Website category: restaurant
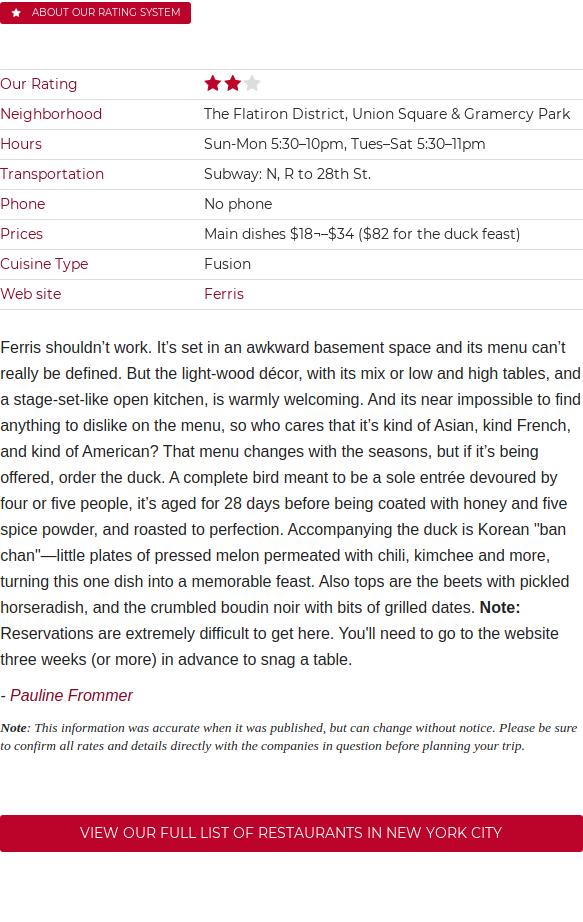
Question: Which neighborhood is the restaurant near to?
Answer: The Flatiron District, Union Square & Gramercy Park

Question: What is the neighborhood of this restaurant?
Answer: The Flatiron District, Union Square & Gramercy Park

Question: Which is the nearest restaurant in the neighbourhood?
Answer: The Flatiron District, Union Square & Gramercy Park

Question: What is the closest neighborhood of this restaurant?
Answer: The Flatiron District, Union Square & Gramercy Park

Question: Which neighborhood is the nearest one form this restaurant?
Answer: The Flatiron District, Union Square & Gramercy Park

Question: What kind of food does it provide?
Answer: Fusion

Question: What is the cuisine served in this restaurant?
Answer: Fusion

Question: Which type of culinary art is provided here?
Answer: Fusion

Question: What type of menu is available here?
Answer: Fusion

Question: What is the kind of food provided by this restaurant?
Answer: Fusion

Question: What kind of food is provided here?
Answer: Fusion

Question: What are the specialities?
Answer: Fusion

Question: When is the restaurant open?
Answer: Sun-Mon 5:3010pm, TuesSat 5:3011pm

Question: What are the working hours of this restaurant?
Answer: Sun-Mon 5:3010pm, TuesSat 5:3011pm

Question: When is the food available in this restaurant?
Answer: Sun-Mon 5:3010pm, TuesSat 5:3011pm

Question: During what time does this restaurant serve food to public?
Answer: Sun-Mon 5:3010pm, TuesSat 5:3011pm

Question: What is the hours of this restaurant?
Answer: Sun-Mon 5:3010pm, TuesSat 5:3011pm

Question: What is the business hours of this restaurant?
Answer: Sun-Mon 5:3010pm, TuesSat 5:3011pm

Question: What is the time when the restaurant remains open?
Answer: Sun-Mon 5:3010pm, TuesSat 5:3011pm

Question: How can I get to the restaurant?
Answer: Subway: N, R to 28th St.

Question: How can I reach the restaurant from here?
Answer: Subway: N, R to 28th St.

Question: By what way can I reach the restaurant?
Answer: Subway: N, R to 28th St.

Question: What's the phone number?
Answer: No phone

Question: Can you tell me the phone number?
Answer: No phone

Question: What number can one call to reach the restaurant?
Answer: No phone

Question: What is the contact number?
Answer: No phone

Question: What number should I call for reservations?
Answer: No phone

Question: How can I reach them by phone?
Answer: No phone

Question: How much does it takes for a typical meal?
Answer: Main dishes $18¬$34 ($82 for the duck feast)

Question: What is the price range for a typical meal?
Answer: Main dishes $18¬$34 ($82 for the duck feast)

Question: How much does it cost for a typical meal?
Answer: Main dishes $18¬$34 ($82 for the duck feast)

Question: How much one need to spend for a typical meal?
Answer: Main dishes $18¬$34 ($82 for the duck feast)